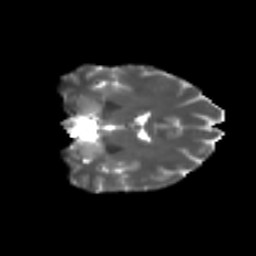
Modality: T2w
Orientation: coronal
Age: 43
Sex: female
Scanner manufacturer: ge
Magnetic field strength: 3 T
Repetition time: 7.8 s
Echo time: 0.0608 s